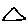
Label: triangle